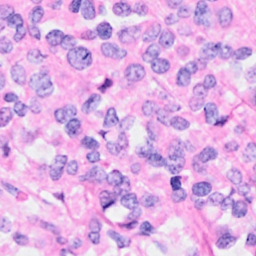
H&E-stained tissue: Breast